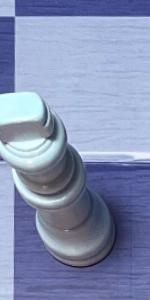
Label: King_White